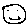
Label: smiley face